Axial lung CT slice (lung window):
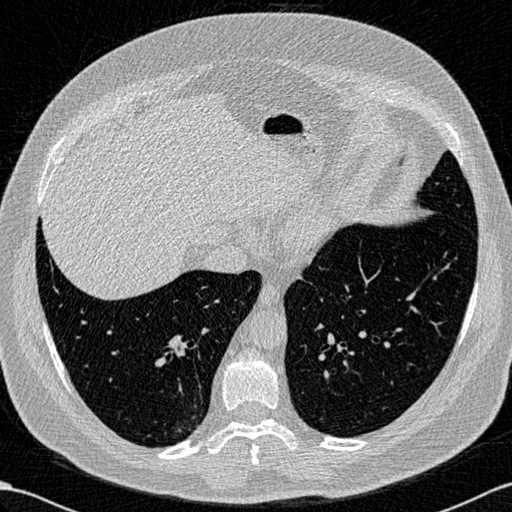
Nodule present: no